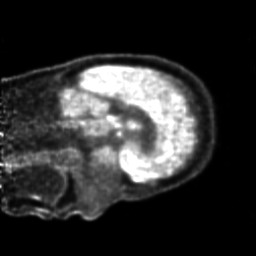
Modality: PET
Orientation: sagittal
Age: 22
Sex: male
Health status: ill